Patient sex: M
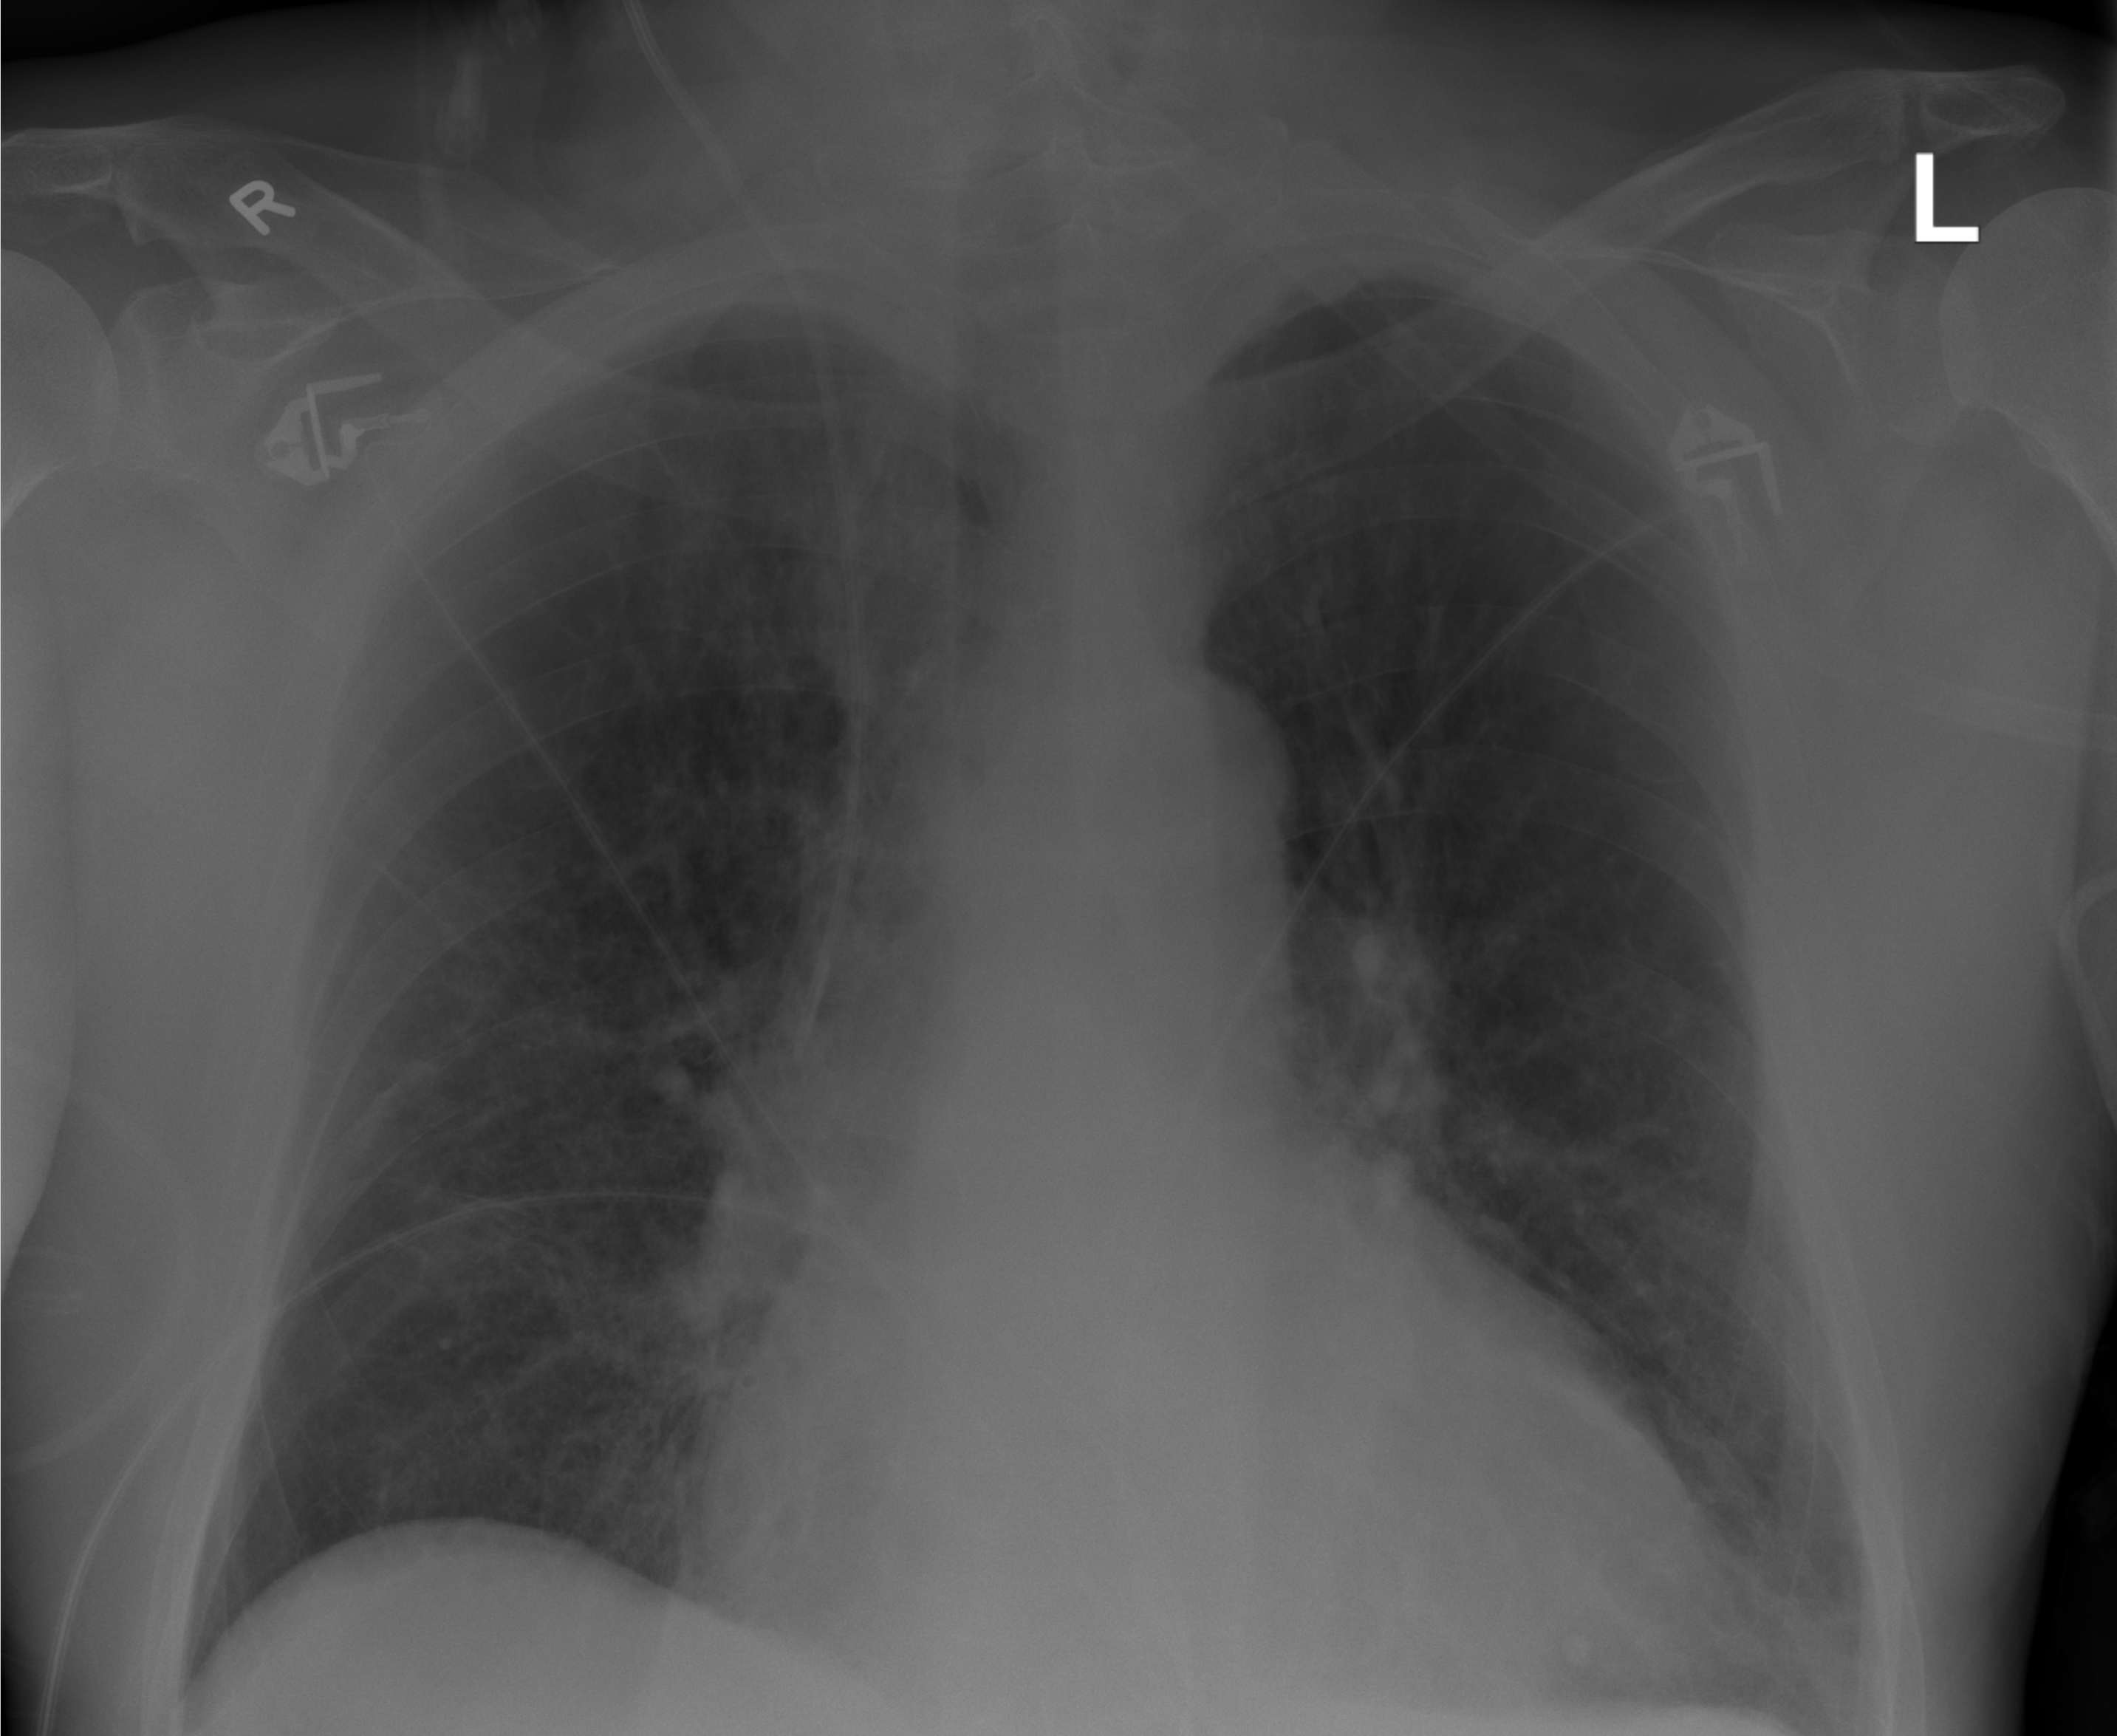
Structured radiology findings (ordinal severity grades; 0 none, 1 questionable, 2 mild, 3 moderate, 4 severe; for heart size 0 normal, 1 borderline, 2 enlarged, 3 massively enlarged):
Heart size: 0
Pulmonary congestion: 2
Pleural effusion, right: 0
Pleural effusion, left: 0
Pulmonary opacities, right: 2
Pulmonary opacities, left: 2
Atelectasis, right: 2
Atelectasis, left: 2